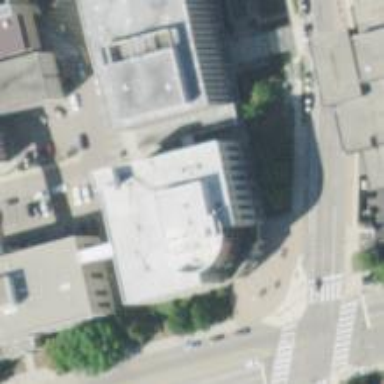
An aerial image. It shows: Public building that serves as courthouse.